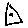
Label: triangle